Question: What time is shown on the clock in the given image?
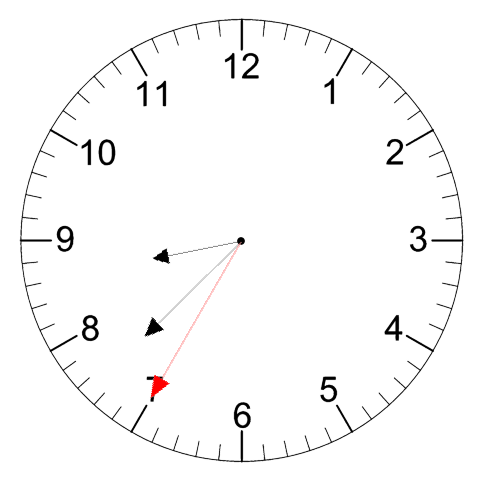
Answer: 08:37:35